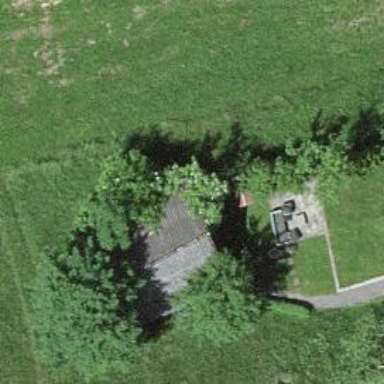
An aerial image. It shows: Rural barn.